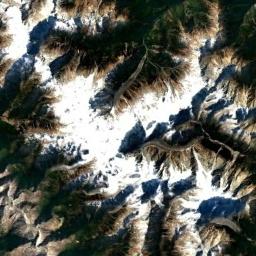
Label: snowberg